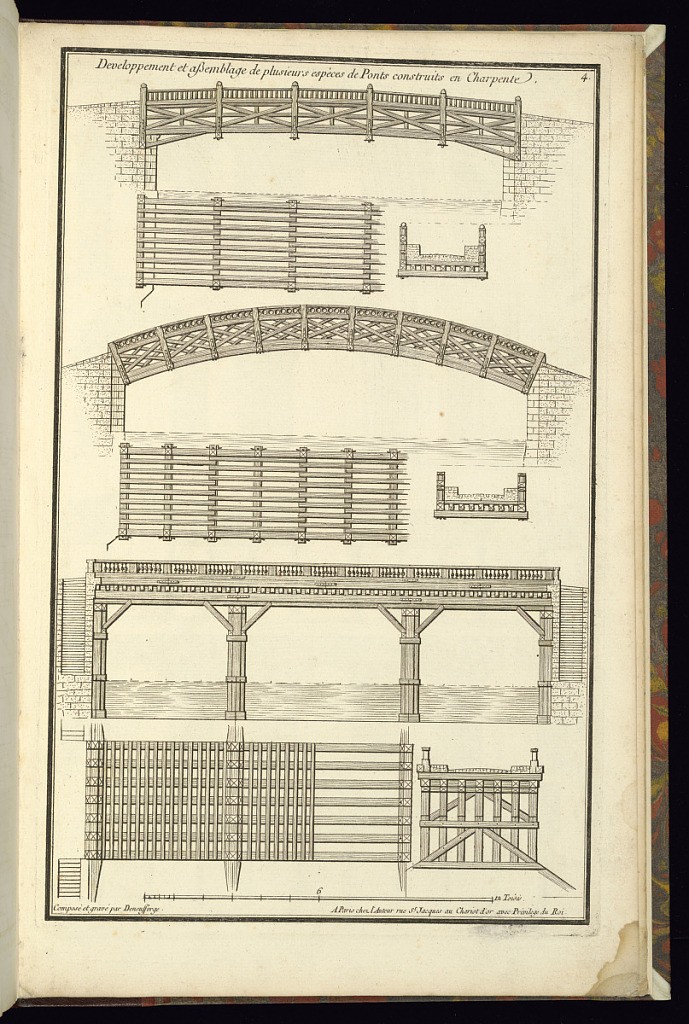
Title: Developpement et aßemblage de plusieurs espèces de Ponts construits en Charpente
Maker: Jean-François de Neufforge, Flemish, 1714–1791
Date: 1768
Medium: Engraving on paper
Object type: Print
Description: Designs and frameworks for bridges. The plate is signed and numbered.